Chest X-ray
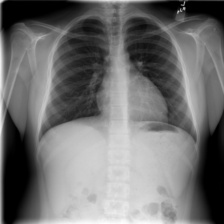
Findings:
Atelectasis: negative
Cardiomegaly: negative
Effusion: negative
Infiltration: negative
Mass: negative
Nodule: negative
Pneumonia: negative
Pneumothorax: negative
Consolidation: negative
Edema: negative
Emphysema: negative
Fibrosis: negative
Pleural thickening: negative
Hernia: negative